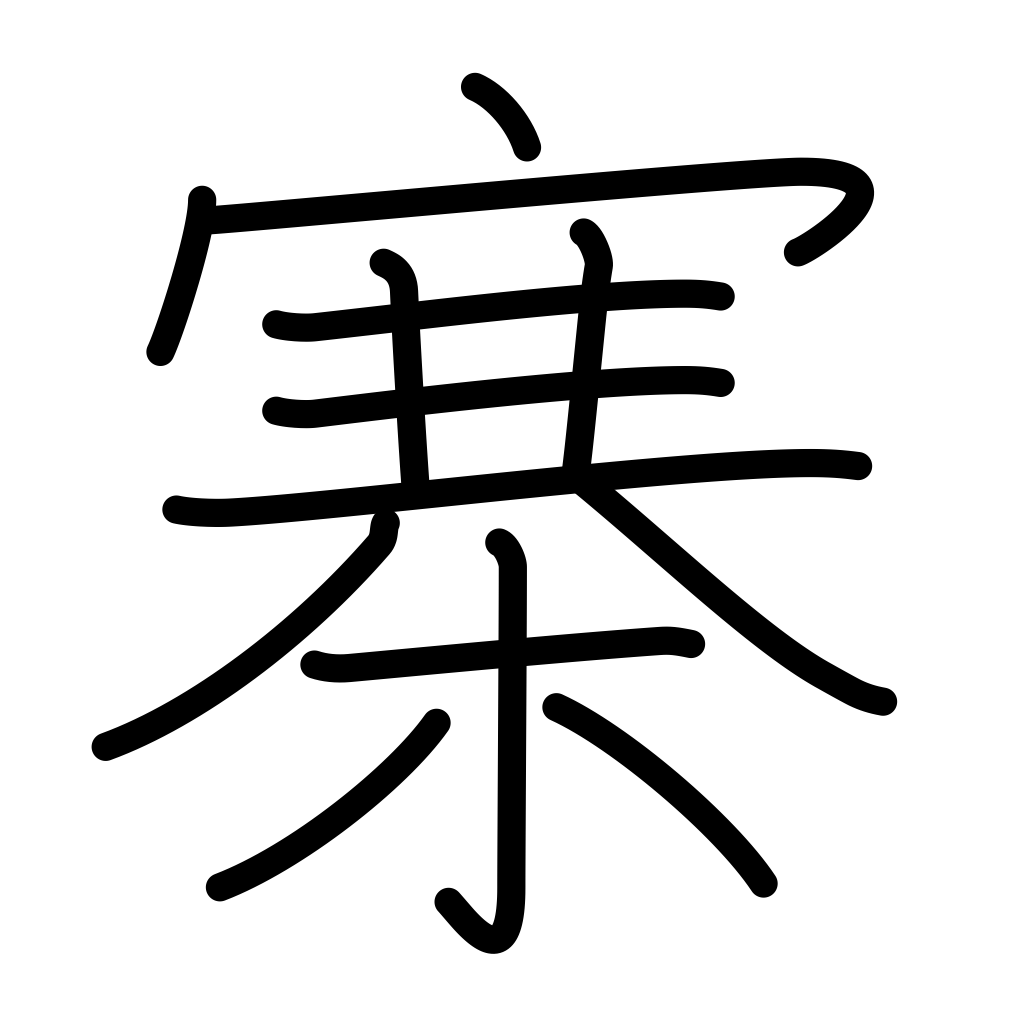
Meaning: fort